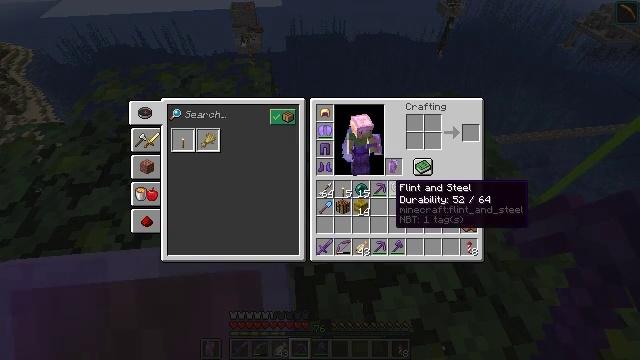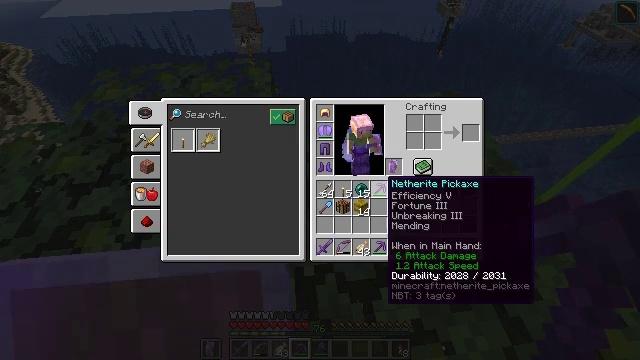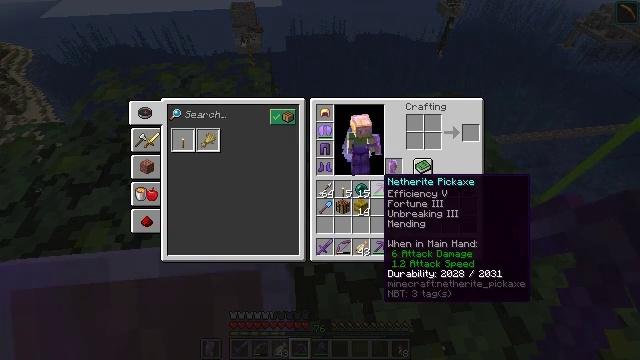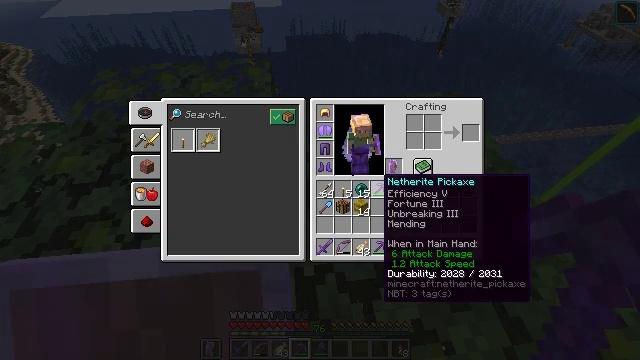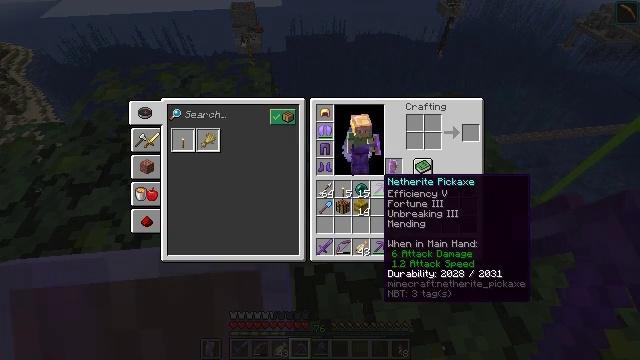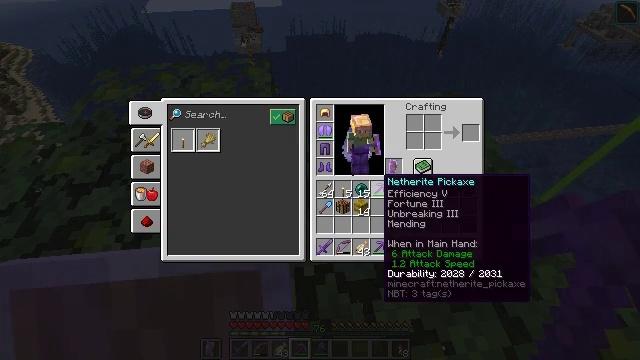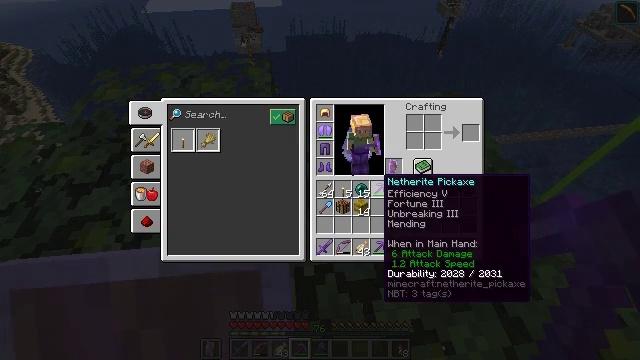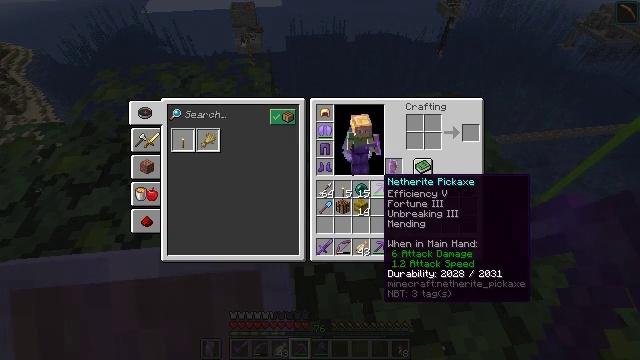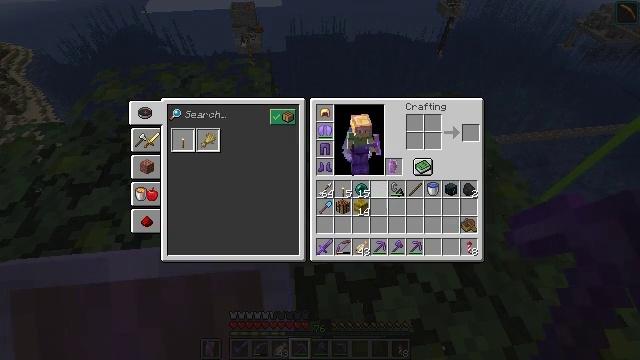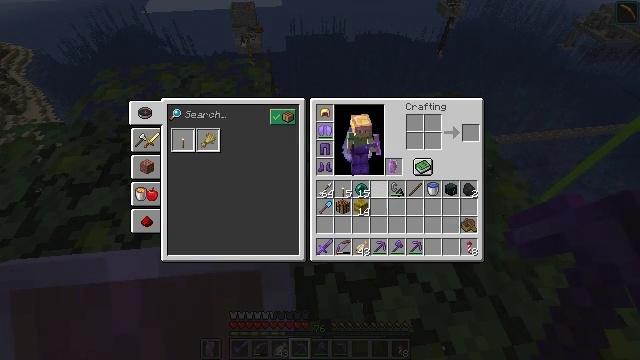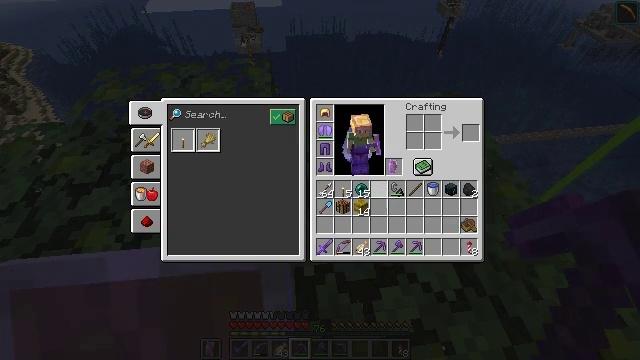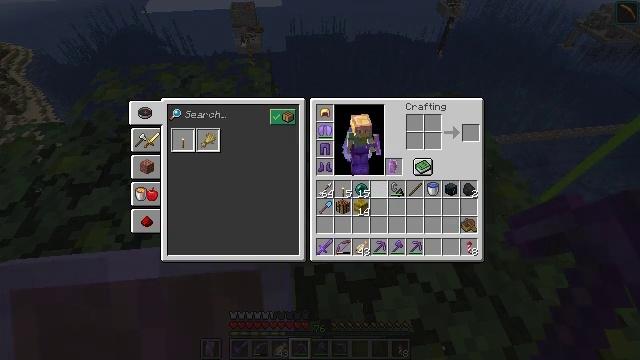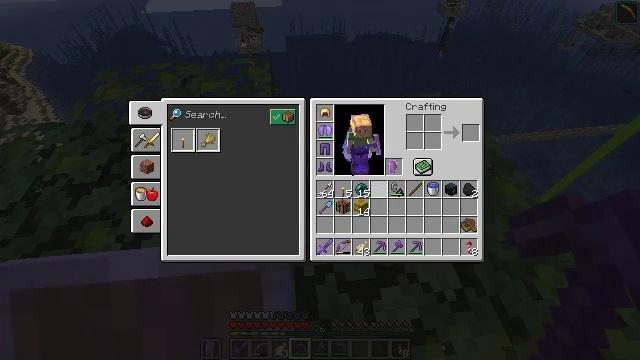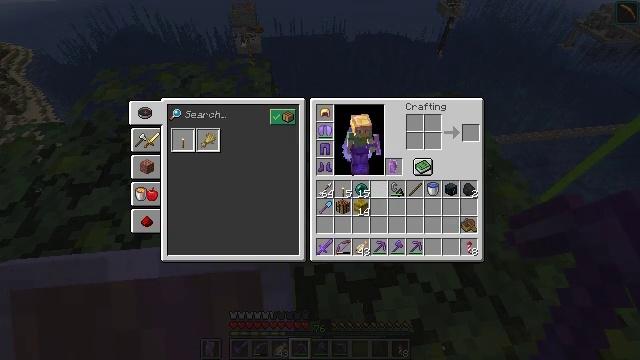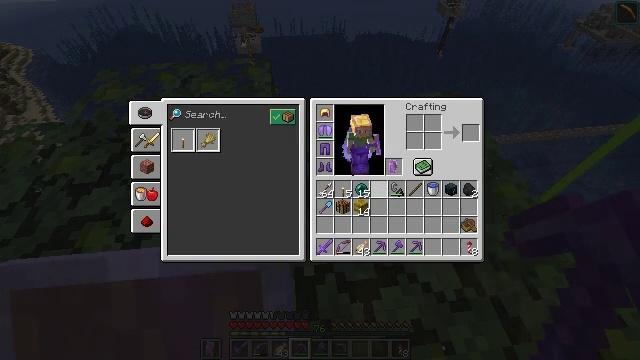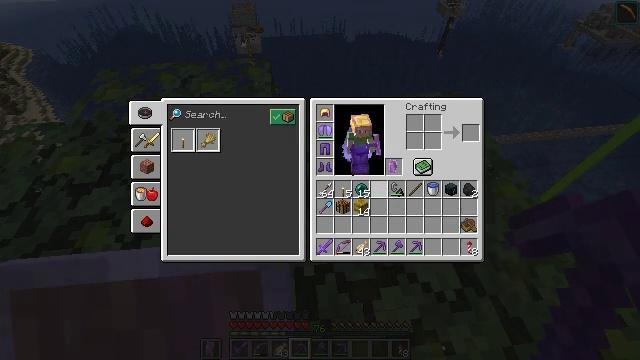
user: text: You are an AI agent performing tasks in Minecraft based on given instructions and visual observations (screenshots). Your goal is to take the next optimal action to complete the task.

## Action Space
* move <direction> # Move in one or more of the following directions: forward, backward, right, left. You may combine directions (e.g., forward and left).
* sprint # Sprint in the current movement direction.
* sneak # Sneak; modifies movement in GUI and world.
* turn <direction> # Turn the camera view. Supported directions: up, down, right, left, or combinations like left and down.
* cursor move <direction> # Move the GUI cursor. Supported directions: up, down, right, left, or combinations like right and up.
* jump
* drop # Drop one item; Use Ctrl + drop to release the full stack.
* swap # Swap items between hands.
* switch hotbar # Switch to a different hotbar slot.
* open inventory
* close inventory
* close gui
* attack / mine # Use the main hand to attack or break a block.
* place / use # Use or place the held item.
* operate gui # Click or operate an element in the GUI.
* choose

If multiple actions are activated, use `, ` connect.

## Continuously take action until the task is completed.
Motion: motion action
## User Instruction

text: Break the jungle leaves with your hand or shears.
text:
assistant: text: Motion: cursor move left
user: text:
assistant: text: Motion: sneak
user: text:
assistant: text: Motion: sneak
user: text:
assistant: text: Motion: sneak
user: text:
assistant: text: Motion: sneak
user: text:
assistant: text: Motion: sneak
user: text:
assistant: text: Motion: sneak
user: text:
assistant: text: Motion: sneak, operate gui
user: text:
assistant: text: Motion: sneak, operate gui
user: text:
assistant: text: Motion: sneak, operate gui
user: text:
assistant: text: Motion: sneak
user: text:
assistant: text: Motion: sneak
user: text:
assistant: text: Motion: no_op
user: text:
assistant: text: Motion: no_op
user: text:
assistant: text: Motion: no_op
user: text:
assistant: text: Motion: no_op
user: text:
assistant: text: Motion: no_op
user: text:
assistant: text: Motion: no_op
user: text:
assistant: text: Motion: no_op
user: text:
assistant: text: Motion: no_op
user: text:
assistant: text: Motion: turn left
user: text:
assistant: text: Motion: turn left and down
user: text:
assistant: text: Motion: turn left and down
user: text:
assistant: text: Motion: turn left and down
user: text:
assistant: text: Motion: turn left
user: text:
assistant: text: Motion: turn left
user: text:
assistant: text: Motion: no_op
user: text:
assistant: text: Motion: no_op
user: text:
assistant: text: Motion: no_op
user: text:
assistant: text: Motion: no_op